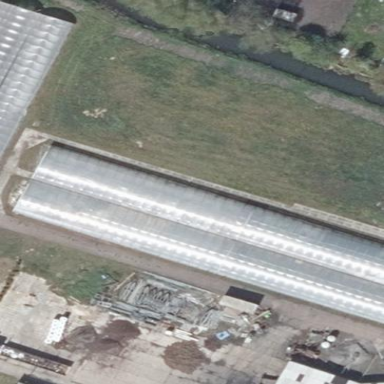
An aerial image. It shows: Greenhouse.